Current action and preconditions to check: trajectory_clear

Your task: For each precondition in the list above, predict whether it will hold at this action.

Consider the current scene as observed from the mobile robot's camera, and analyze the predicted future states of all dynamic agents (e.g., people, animals, vehicles, or any moving entities) within the NEXT SECOND.

IMPORTANT: Only answer "very likely" if you are absolutely certain—based on strong, clear evidence—that a dynamic agent will violate the precondition in the predicted future state. Do NOT answer "very likely" for unlikely, ambiguous, or low-probability risks.

Ask yourself for each precondition: Is there a high probability, with clear and convincing evidence, that the predicted future states of any dynamic agent will interfere with the predicted future state of the currently executing action within the NEXT SECOND, causing that precondition to fail?

Assess the risk level based on these predictions. Use "likely" or "very likely" if motions create a clear risk of interference.

Use "neutral" or "improbable" if agents are nearby but their predicted paths are clearly diverging or non-conflicting.

Failure Risk Categories: "very improbable", "improbable", "neutral", "likely", "very likely"

Answer Format: Output ONLY the probability_of_failure value from these categories: "very improbable", "improbable", "neutral", "likely", "very likely"

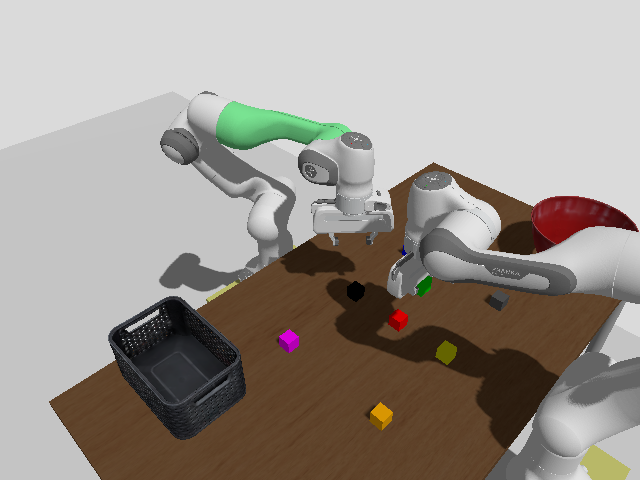

Answer: improbable